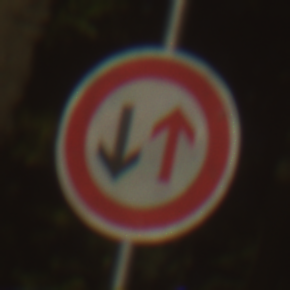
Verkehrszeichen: VorrangDesGegenverkehrs
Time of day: SunriseSunset
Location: Outdoor (Nature)
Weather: PartlyCloudy
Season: NotSpecified
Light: Natural